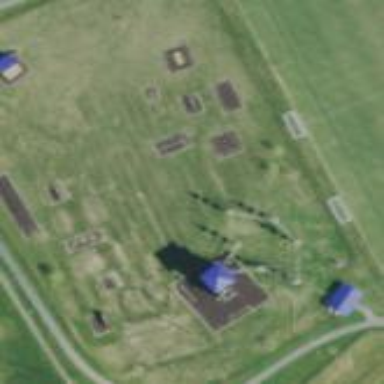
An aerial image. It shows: Obstacle course in military area.